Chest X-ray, AP view. Patient: 27 years old, sex M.
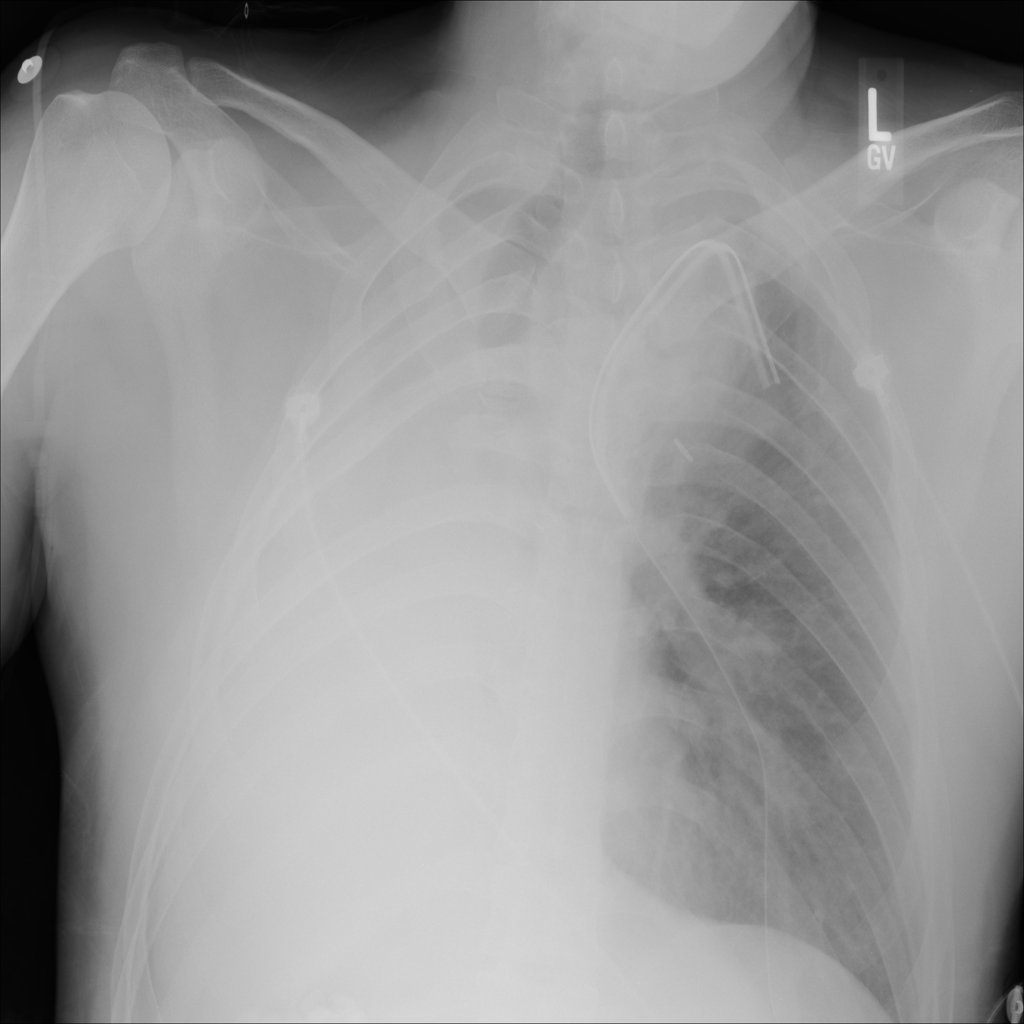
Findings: No Finding